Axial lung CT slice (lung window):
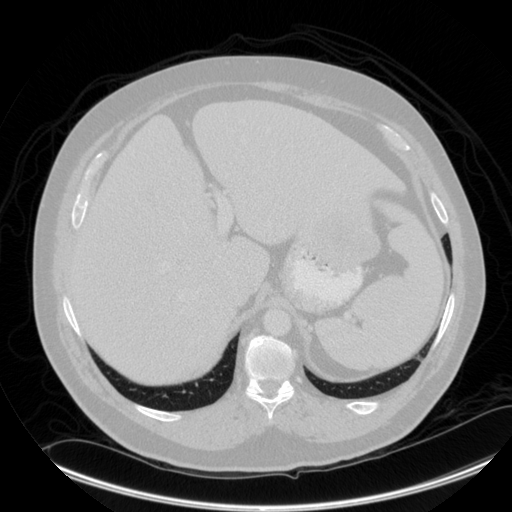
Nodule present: no